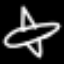
Label: airplane